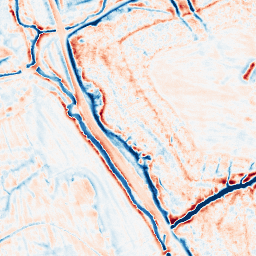
Category: edge_preserving
Decomposition family: bilateral
Decomposition parameters: d: 15
sigma_color: 150
sigma_space: 150
Upsampling method: bicubic
Upsampling parameters: scale: 4
Upsampling scale: 4